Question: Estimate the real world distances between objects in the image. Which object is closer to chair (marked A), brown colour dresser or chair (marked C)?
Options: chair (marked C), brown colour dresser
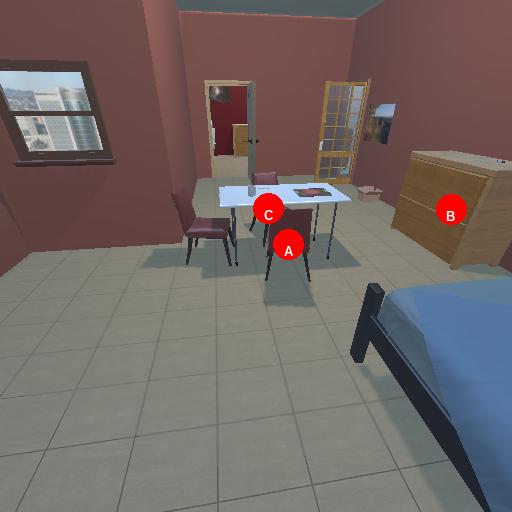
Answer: chair (marked C)